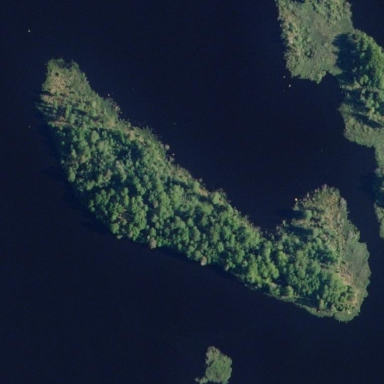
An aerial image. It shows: Deciduous broadleaved woodland on small islet.